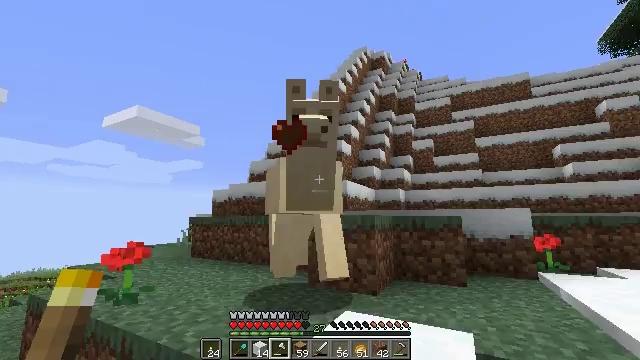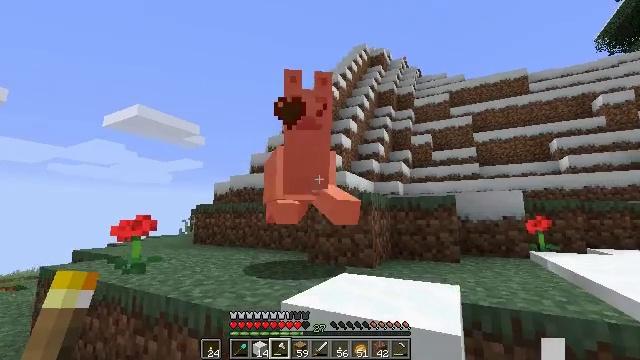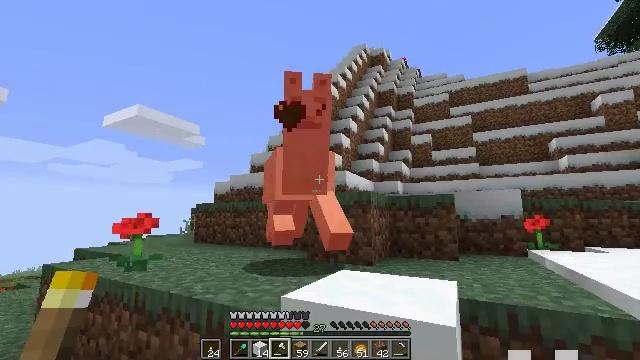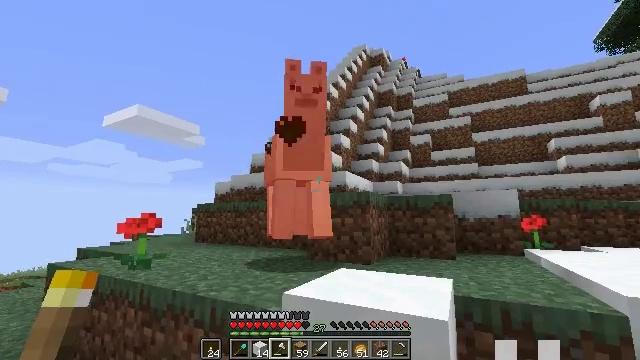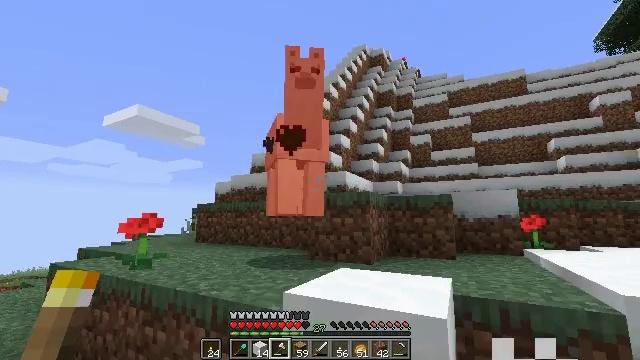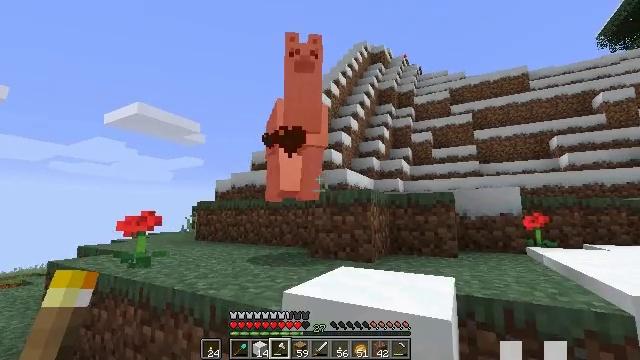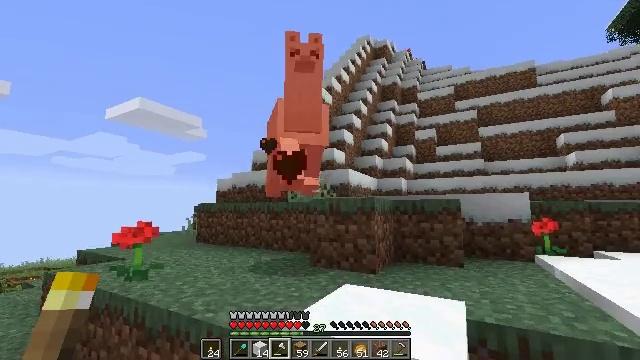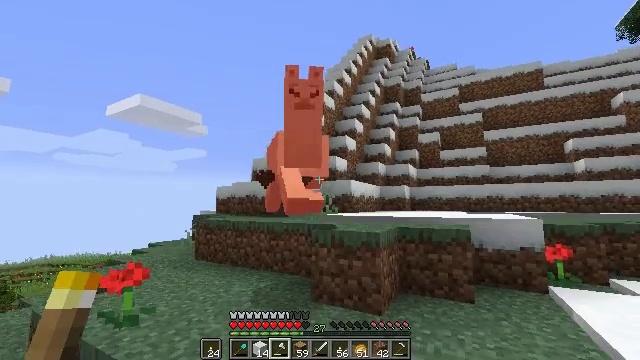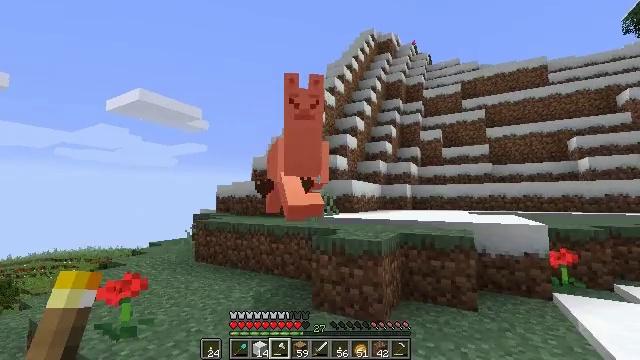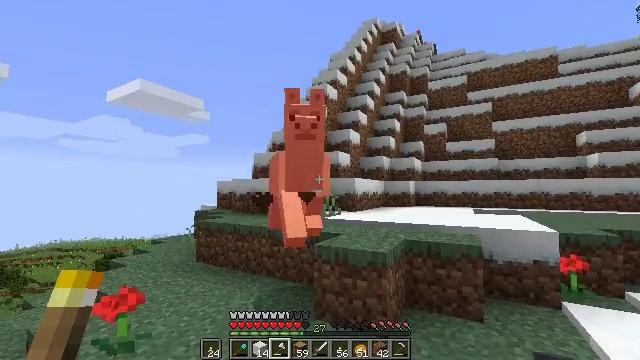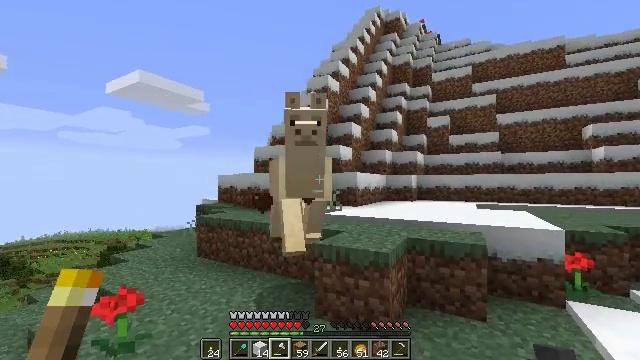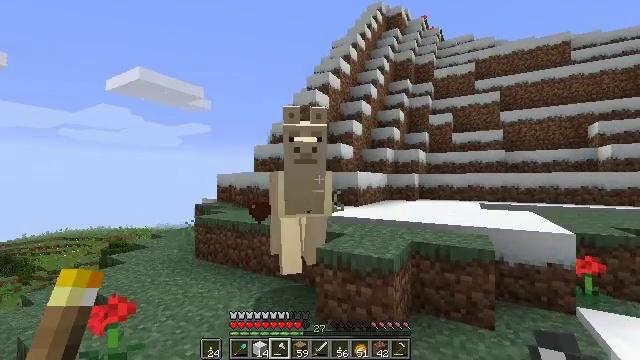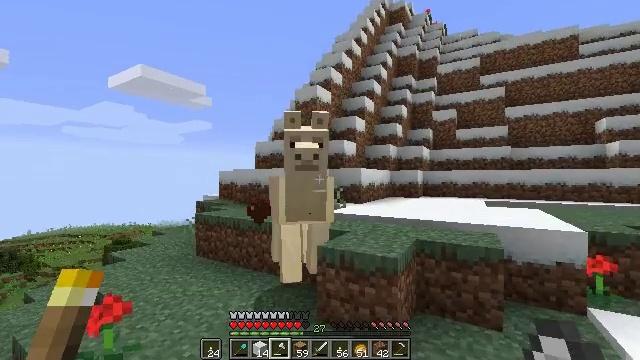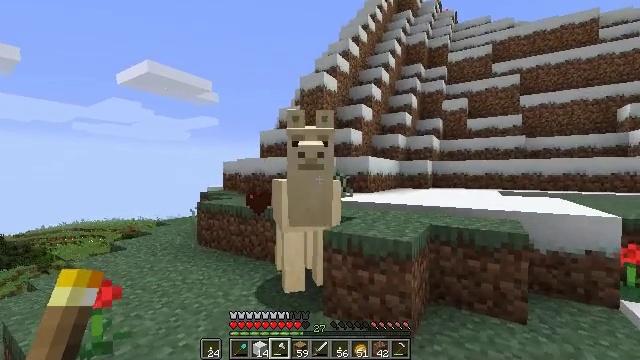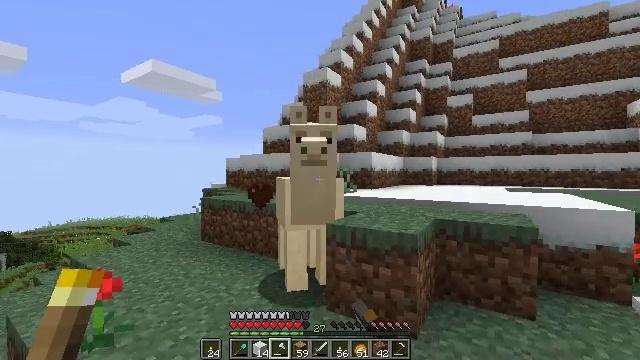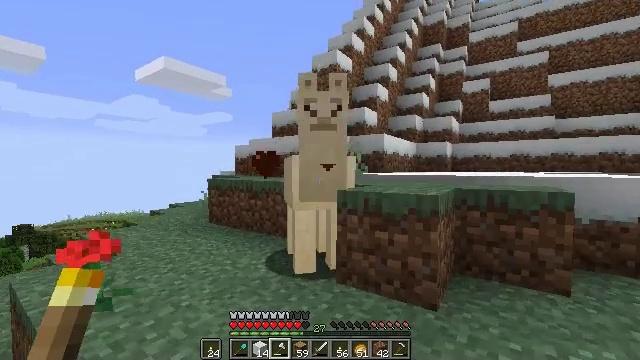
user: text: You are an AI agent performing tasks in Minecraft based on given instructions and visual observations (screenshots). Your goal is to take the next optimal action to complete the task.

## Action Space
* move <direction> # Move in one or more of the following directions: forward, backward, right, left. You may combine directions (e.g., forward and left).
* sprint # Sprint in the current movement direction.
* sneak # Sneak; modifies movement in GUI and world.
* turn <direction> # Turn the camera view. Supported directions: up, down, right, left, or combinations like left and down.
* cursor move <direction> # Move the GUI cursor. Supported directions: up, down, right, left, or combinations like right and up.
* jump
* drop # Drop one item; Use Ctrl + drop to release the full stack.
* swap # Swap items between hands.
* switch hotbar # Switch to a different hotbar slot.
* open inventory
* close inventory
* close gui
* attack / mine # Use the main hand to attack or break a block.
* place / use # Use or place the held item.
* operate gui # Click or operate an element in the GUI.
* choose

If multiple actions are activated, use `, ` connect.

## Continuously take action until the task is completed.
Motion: motion action
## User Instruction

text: Hunt animals.
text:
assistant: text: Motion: attack / mine
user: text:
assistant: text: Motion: attack / mine
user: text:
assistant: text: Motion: attack / mine
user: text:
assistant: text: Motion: no_op
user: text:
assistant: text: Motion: move forward
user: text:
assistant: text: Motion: move forward, turn down, jump
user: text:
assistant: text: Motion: move forward, turn down, jump
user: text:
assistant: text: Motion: move forward, turn down, jump
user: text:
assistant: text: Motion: move forward, turn down, jump
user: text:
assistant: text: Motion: move forward, turn down, jump
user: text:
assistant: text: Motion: move forward, jump
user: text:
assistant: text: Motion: move forward, jump
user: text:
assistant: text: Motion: move forward, turn left, attack / mine
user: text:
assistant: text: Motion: move forward, attack / mine
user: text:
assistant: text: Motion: move forward, turn left, attack / mine
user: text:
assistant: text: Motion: turn left, attack / mine
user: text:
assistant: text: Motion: attack / mine
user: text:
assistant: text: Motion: attack / mine
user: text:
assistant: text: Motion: attack / mine
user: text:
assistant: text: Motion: no_op
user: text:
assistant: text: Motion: no_op
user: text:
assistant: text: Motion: no_op
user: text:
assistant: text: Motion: no_op
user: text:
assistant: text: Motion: move forward
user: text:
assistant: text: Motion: move forward
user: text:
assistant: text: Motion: move forward
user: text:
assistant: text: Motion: move forward, turn right and up
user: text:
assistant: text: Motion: move forward, turn right and up, jump
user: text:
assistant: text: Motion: move forward, jump
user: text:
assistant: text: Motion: move forward, jump